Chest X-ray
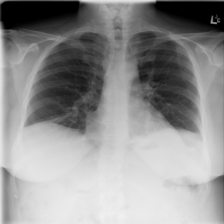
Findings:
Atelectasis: negative
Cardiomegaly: negative
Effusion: positive
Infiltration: negative
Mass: negative
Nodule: negative
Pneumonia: negative
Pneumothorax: negative
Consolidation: negative
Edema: negative
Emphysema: negative
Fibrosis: negative
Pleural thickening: negative
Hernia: negative